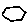
Label: hexagon